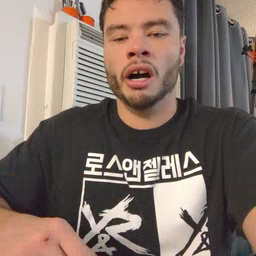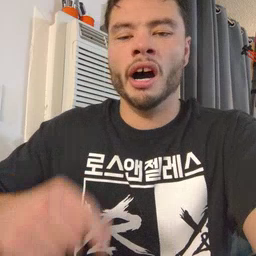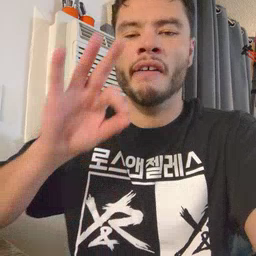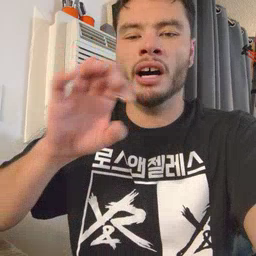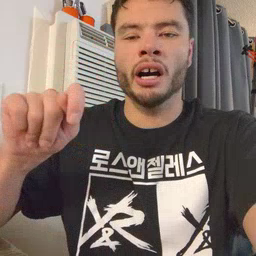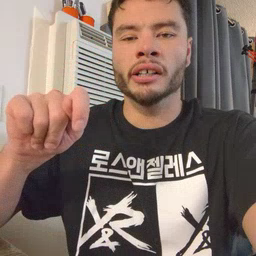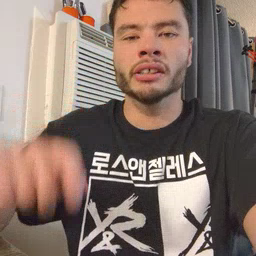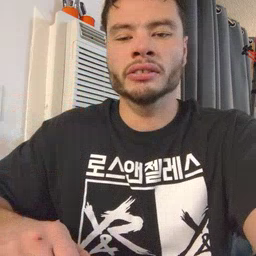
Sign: feet